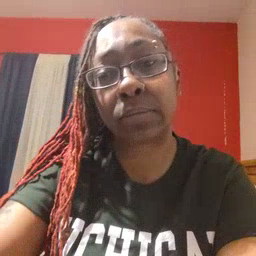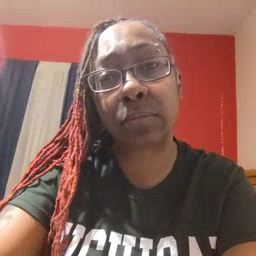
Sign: snack